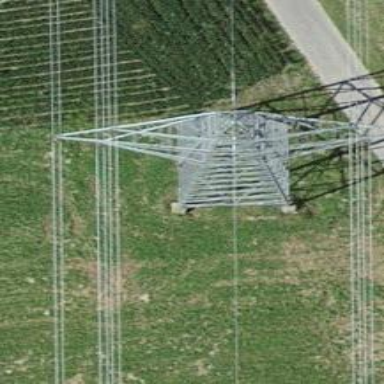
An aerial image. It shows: Towering power structure.